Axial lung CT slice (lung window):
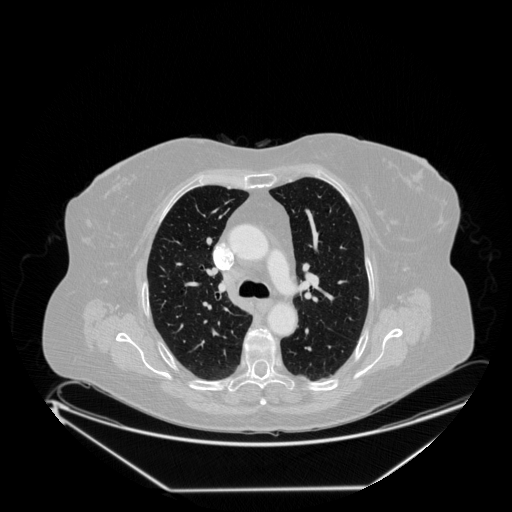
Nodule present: no